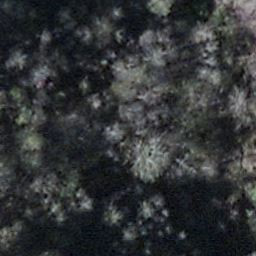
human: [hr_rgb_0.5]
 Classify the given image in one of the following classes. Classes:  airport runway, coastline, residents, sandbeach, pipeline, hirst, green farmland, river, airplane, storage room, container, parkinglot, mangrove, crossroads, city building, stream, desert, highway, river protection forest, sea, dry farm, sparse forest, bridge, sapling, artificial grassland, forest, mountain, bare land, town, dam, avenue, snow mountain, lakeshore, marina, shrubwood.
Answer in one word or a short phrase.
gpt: shrubwood